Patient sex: M
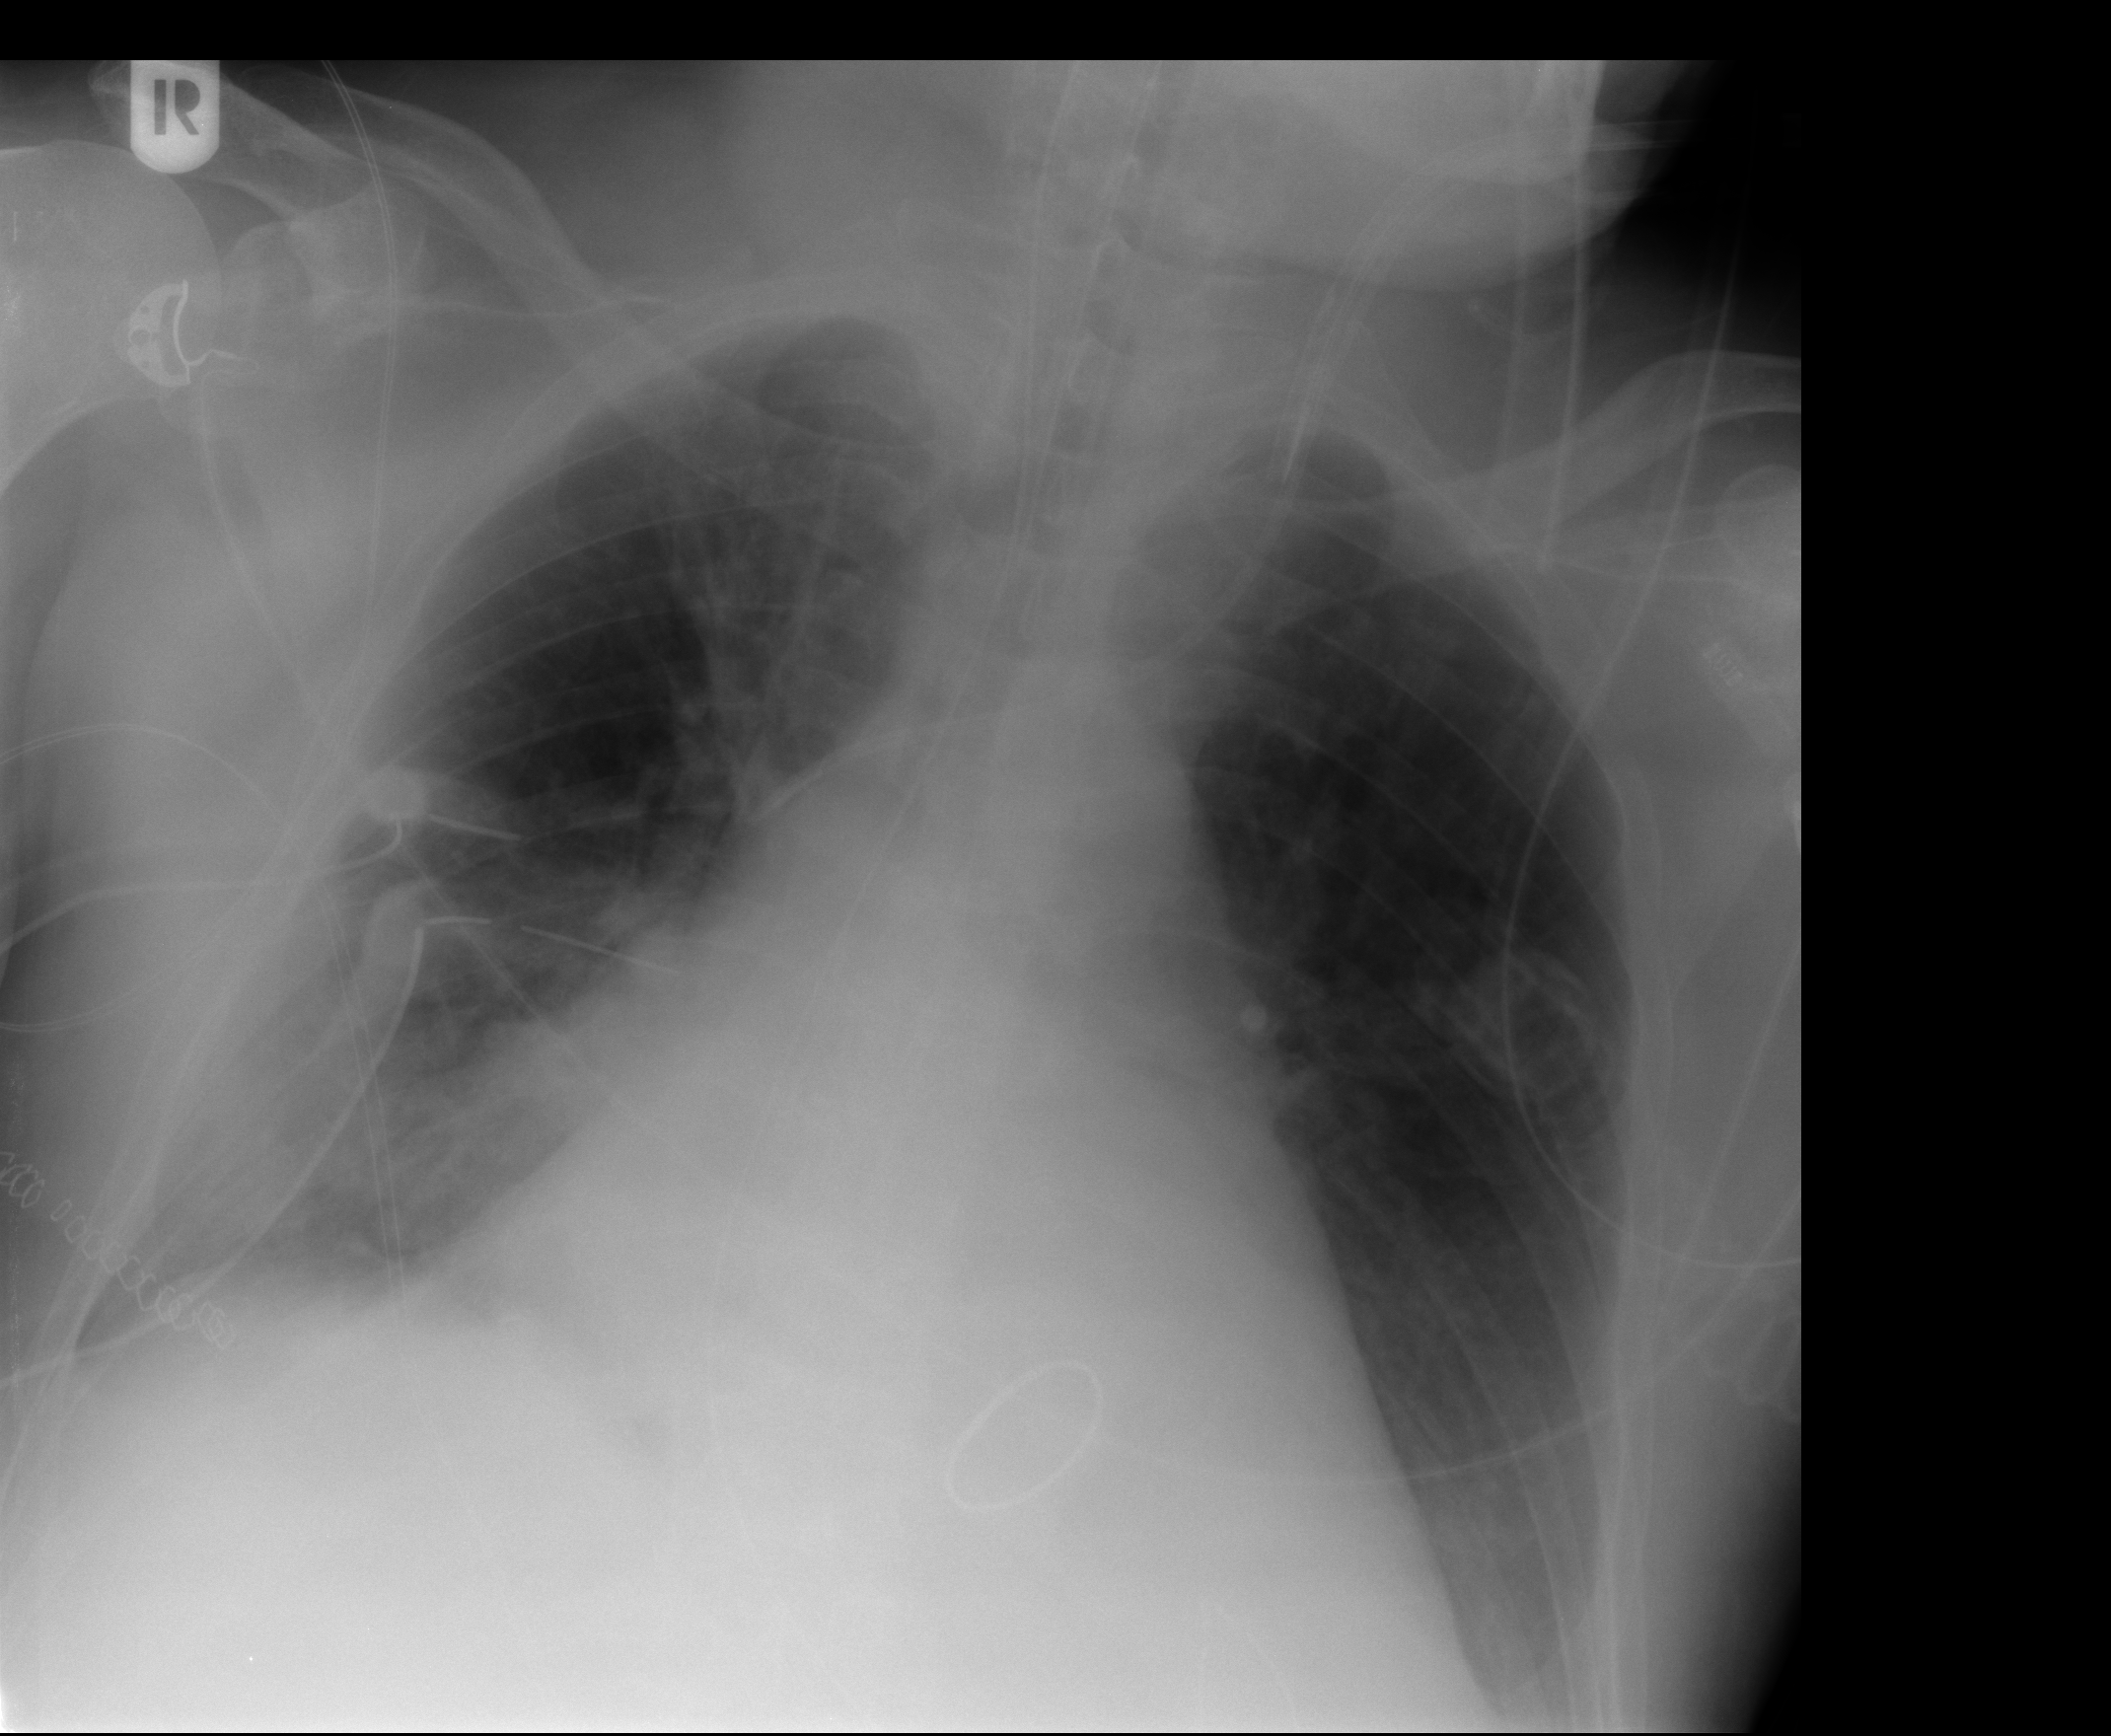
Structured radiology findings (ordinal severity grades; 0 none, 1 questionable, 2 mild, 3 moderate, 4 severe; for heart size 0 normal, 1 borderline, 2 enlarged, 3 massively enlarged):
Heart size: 2
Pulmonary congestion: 1
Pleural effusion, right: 2
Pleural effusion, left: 0
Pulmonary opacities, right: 1
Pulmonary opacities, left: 0
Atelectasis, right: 2
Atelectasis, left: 0